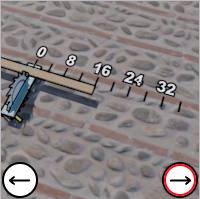
Task: length
Answer: 16
First scale value: 8.0